Interaction volume radius: 5 \u00c5
Interaction volume height: 15 \u00c5
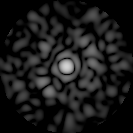
Disorder parameter: 0.8781